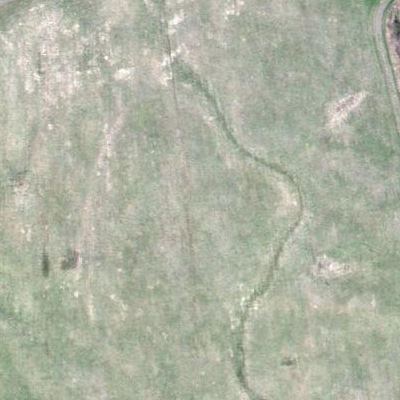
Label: Grass